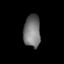
Tissue: lung
Cell type: Endothelial cells
Senescence score: 0.5503
Nuclear area (px): 535
Mean DAPI intensity: 117.822